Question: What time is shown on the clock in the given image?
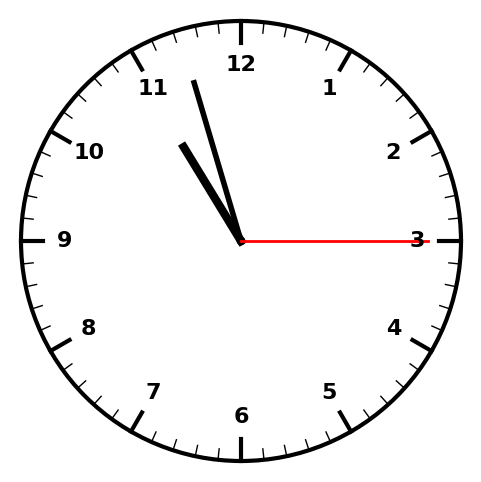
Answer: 10:57:15